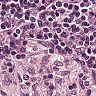
Metastatic tissue present: no